Aerial crown-view tile of a tropical tree (Barro Colorado Island, Panama), acquired 20240611:
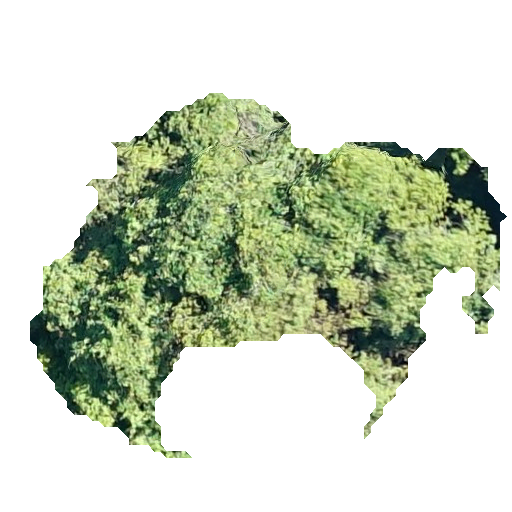
Species: Luehea seemannii
GBIF accepted scientific name: Luehea seemannii
Crown area: 150.689 m²